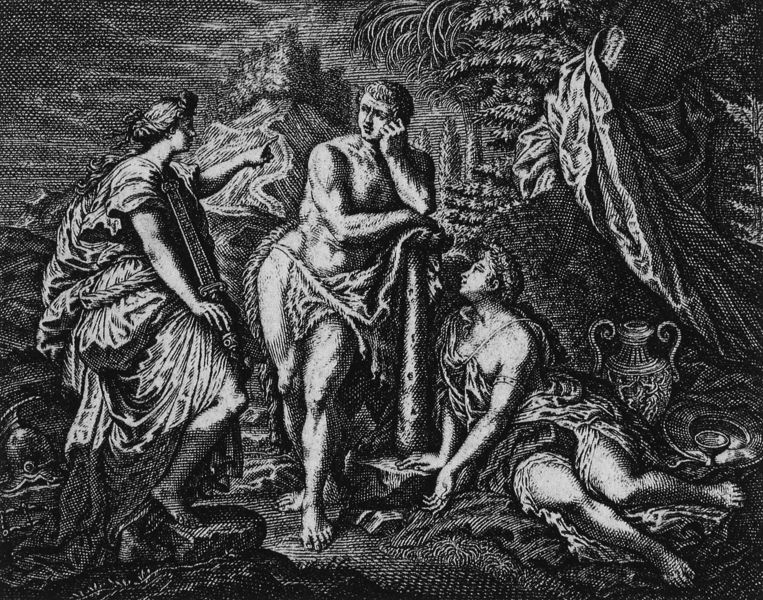
Titel: Das Urteil von Herkules
Künstler: Simon Gribelin
Schlagwörter: baum, berg, blätter, felsen, himmel, mann, nackt, bäume, frauen, menschen, busen, frau, grau, kleid, männer, schwarz, stützen, szene, weiss, zeichnung, tuch, weg, falten, schale, teller, vorhang, natur, gewand, kelch, stoff, pflanzen, tugend, wald, amphore, henkel, krug, vase, fell, liegen, grafik, graphik, siebdruck, weib, weiber, zeigefinger, draperie, erotik, erotisch, knie, zeigen, barfuss, antike, fuss, gefäss, druck, druckgraphik, schraffur, stich, schwert, helm, allegorie, nymphe, pokal, kupferstich, herkules, keule, scheideweg, schmachten, laster, herkules am scheideweg, grfik, ledenschurz, anschmachten, se, zeigefinge